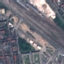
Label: Highway